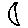
Label: moon